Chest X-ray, PA view. Patient: 48 years old, sex F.
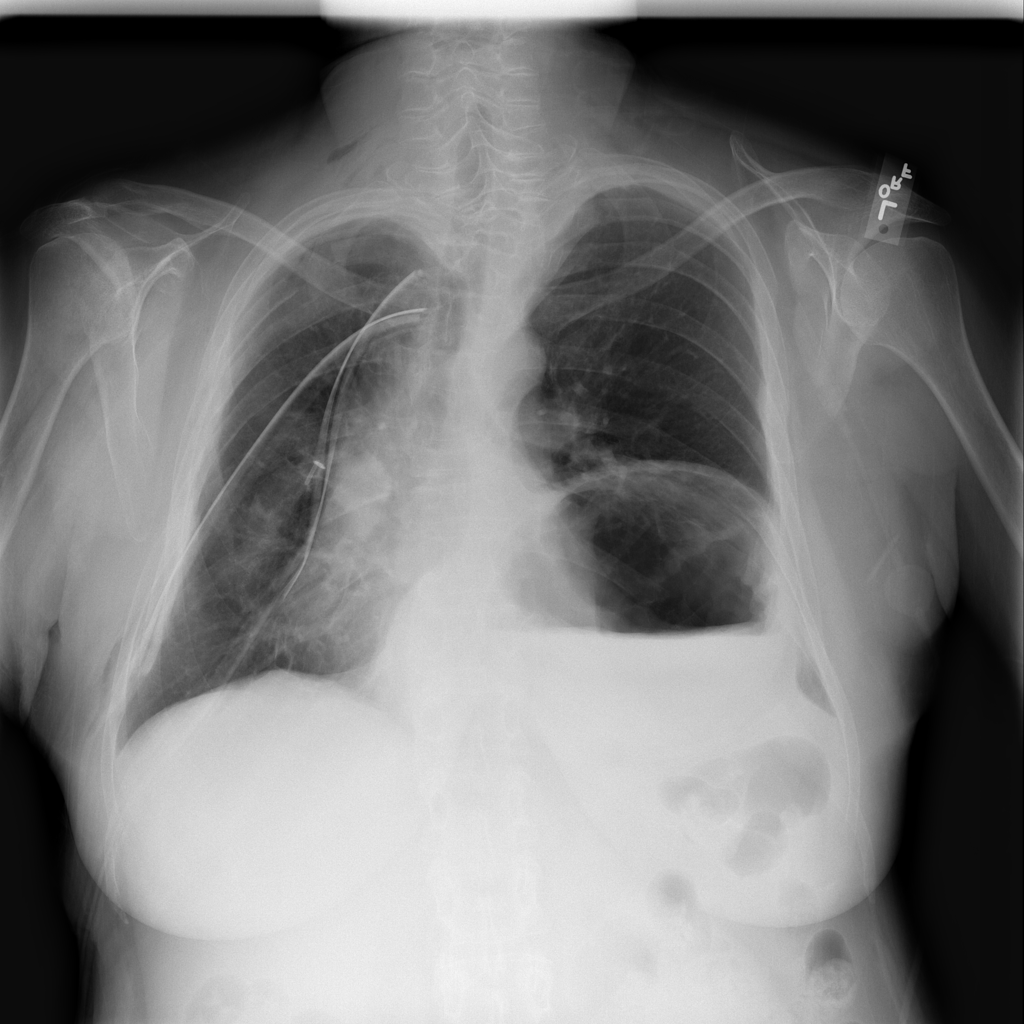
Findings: Emphysema